高三 · 度量几何学
11. 如图, 过 $\odot O$ 内一点 $A$ 作直线, 交 $\odot O$ 于 $B, C$ 两点, 且 $A B \cdot A C=64, O A=10$, 则 $\odot O$ 的半径

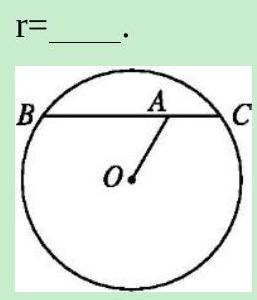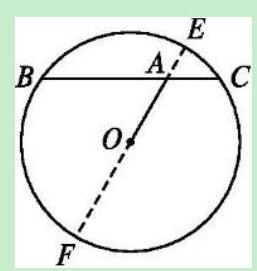
答案: $2 \sqrt{41}$
解析: ：解答：如图,作直线 $\mathrm{OA}$ 交 $\odot \mathrm{O}$ 于 $\mathrm{E}, \mathrm{F}$ 两点,

则 $\mathrm{AE}=\mathrm{r}-10, \mathrm{AF}=\mathrm{r}+10$.

由相交弦定理,得（ $r-10 ）(r+10)=64$, 解得 $r_{1}=2 \sqrt{41}, r_{2}=-2 \sqrt{41}$ (不合题意,舍去).故 $\mathrm{r}=2 \sqrt{41}$.

分析: 本题主要考查了与圆有关的比例线段, 解决问题的关键是根据与圆有关的比例线段结合相交弦定理计算即可